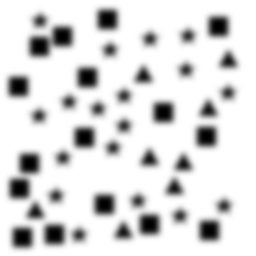
Squares: 16
Triangles: 8
Stars: 18
Total shapes: 42